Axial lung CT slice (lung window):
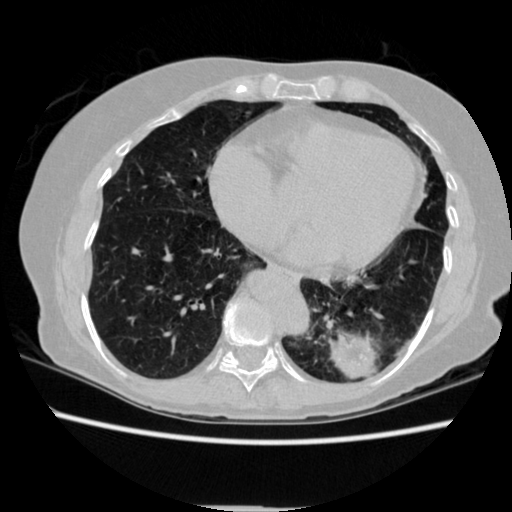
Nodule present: yes
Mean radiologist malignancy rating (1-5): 4